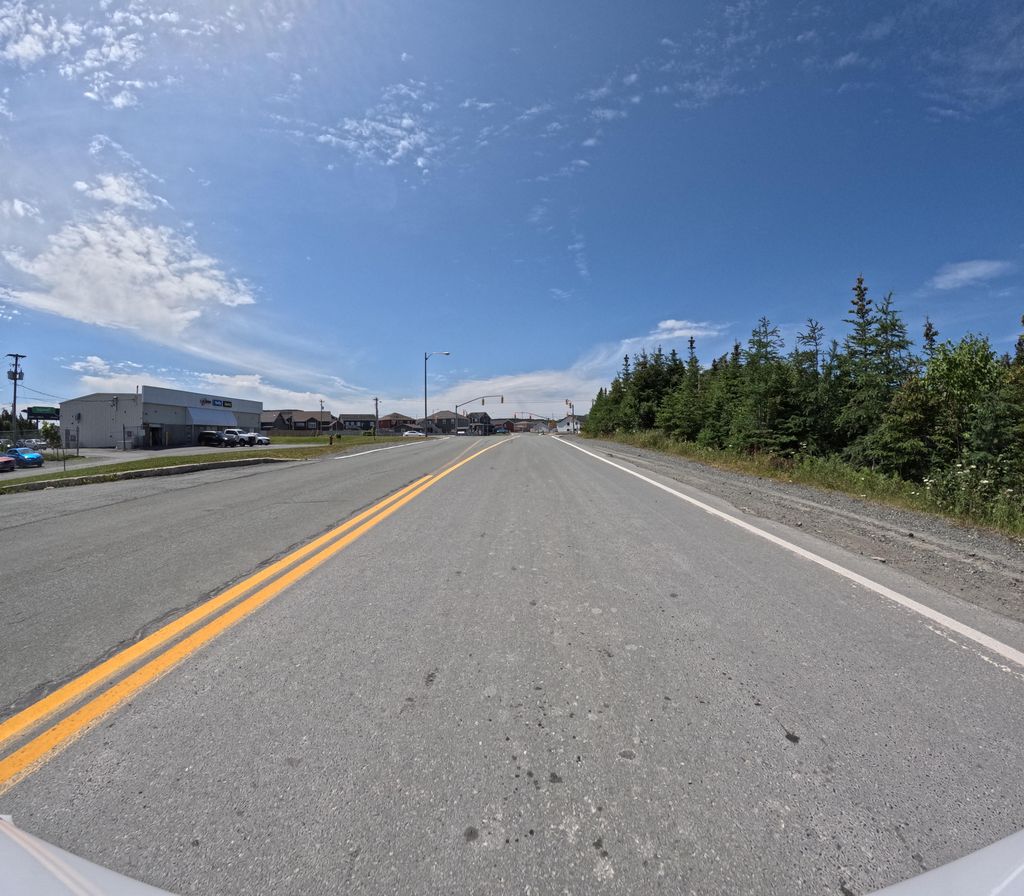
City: st_johns